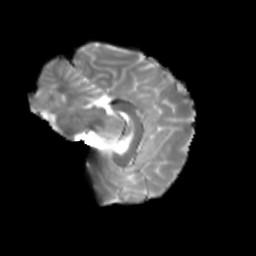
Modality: T2w
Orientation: sagittal
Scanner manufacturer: siemens
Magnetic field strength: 3 T
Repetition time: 4 s
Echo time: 0.0594 s